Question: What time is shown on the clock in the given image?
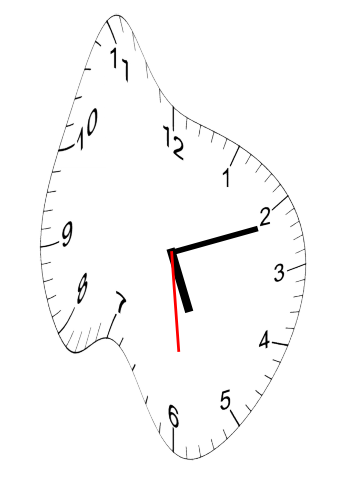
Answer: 05:11:29